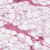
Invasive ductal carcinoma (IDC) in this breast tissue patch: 0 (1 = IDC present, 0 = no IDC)